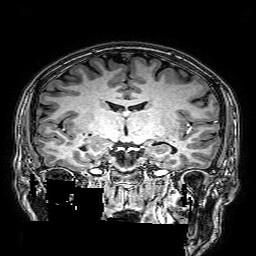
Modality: T1w
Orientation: sagittal
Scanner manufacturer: philips
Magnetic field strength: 3 T
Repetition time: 0.0096 s
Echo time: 0.0046 s